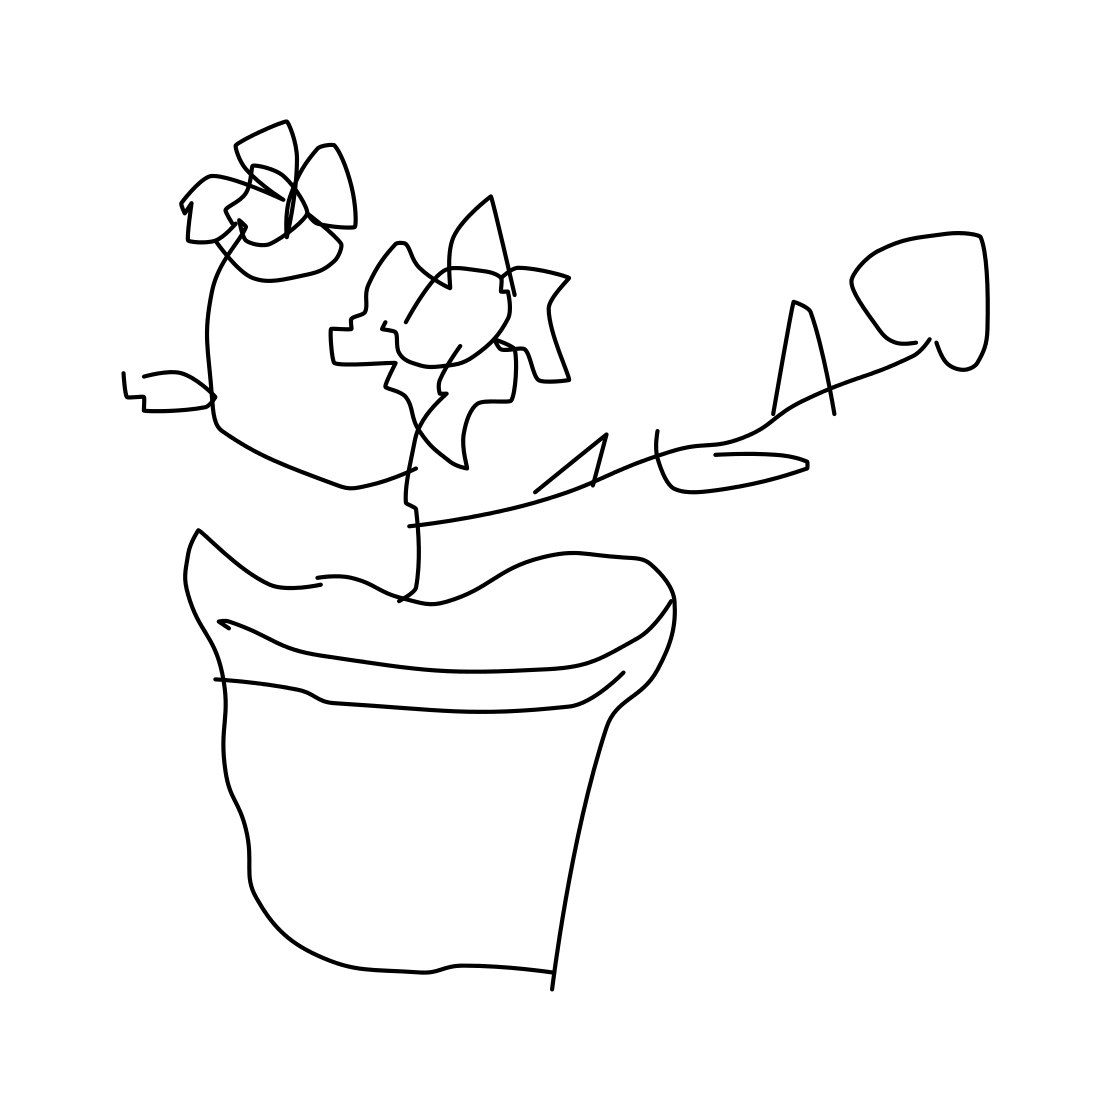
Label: vase